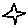
Label: star